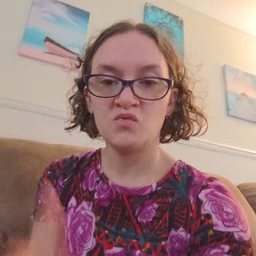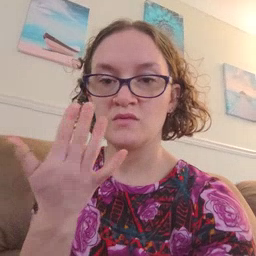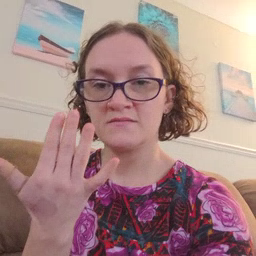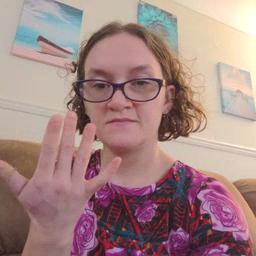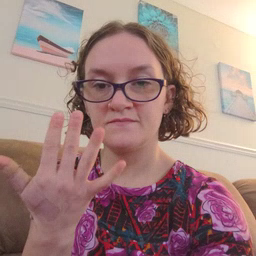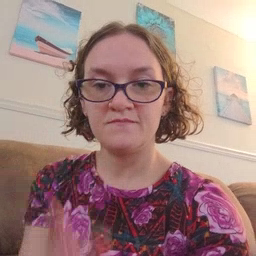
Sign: wait